Question: Whenever anyone talks about branching and merging in Subversion, a standard diagram tends to get used:

Are there any Windows-based tools that will re-create a diagram similar to this that I can use to show the branches in my repository, and their merge/reintegration-merge histories?
I had hoped to use the <URL> feature to do this, but even with log caching turned on this is very slow and it doesn't seem to show merges anyway, so is only half fit-for-purpose.
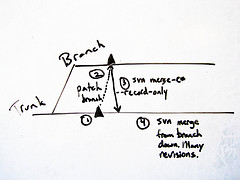
Answer: Have you looked at <URL>.
Features
- - - - - - - - - -